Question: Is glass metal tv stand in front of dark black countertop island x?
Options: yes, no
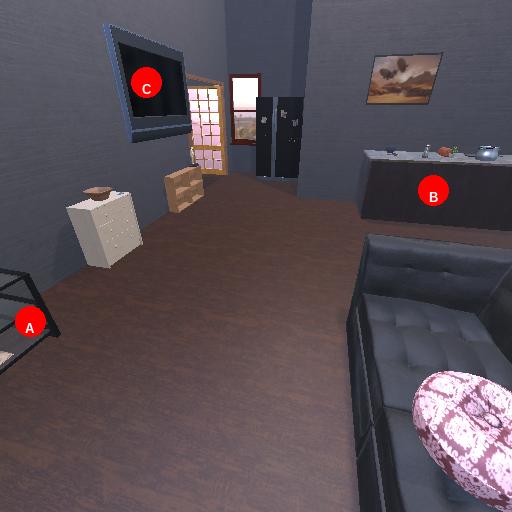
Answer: yes